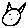
Label: cat